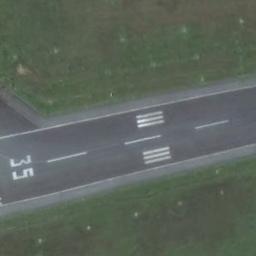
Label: runway